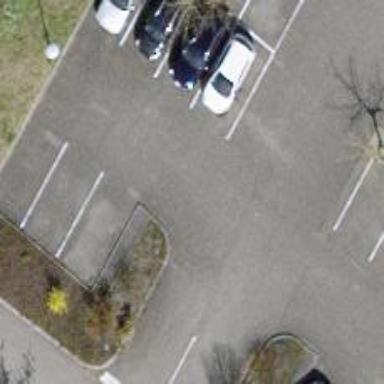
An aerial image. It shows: Road serving as parking aisle.